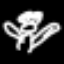
Label: angel